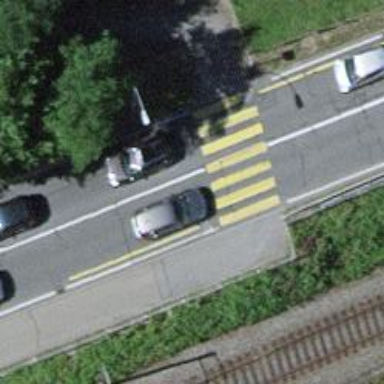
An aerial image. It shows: Pedestrian crossing with zebra markings on footway.